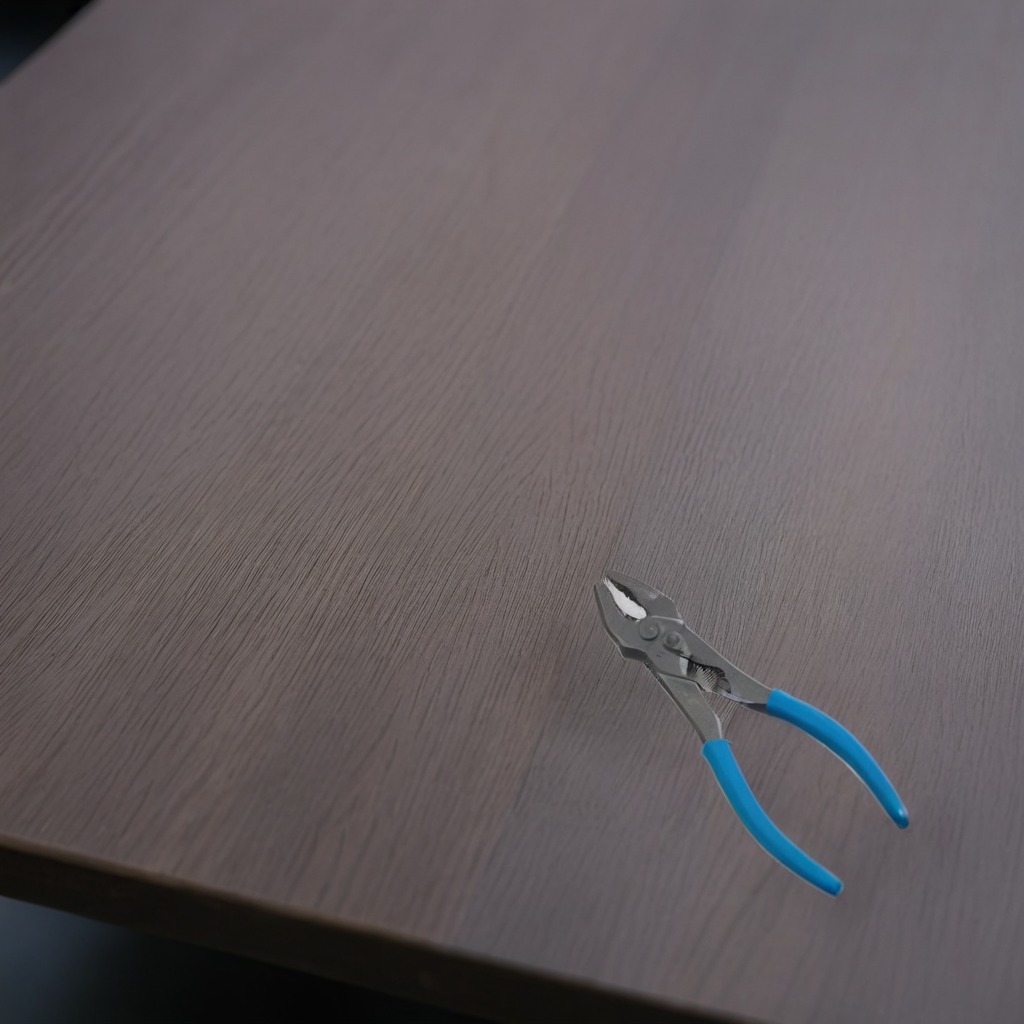
A plier is lying on a table with burn marks in a small garage at twilight.